Question: Please have a look at the following code
'''
void InformationWriter::writeContacts(System::String ^phone, System::String ^email)
{
try
{
//Write the file
StreamWriter ^originalTextWriter = gcnew StreamWriter("contacts.dat",false);
originalTextWriter->WriteLine(phone);
originalTextWriter->WriteLine(email);
originalTextWriter->Close();
//Encrypt the file
FileStream ^fileWriter = gcnew FileStream("contacts.dat",FileMode::OpenOrCreate,FileAccess::Write);
DESCryptoServiceProvider ^crypto = gcnew DESCryptoServiceProvider();
crypto->Key = ASCIIEncoding::ASCII->GetBytes("Intru235");
crypto->IV = ASCIIEncoding::ASCII->GetBytes("Intru235");
CryptoStream ^cStream = gcnew CryptoStream(fileWriter,crypto->CreateEncryptor(),CryptoStreamMode::Write);
//array<System::Byte>^ phoneBytes = ASCIIEncoding::ASCII->GetBytes(phone);
FileStream ^input = gcnew FileStream("contacts.dat",FileMode::Open); //Open the file to be encrypted
int data = 0;
while((data=input->ReadByte()!=-1))
{
cStream->WriteByte((System::Byte)data);
}
input->Close();
cStream->Close();
fileWriter->Close();
System::Windows::Forms::MessageBox::Show("Data Saved");
}
catch (IOException ^e)
{
System::Windows::Forms::MessageBox::Show(e->Message);
}
}
'''
When the following part get executed, I get an error
'''
FileStream ^input = gcnew FileStream("contacts.dat",FileMode::Open); //Open the file to be encrypted
'''
Below is the error I get

This is the first time I am using 'CryptoStream' and I new to C++/CLI as well.
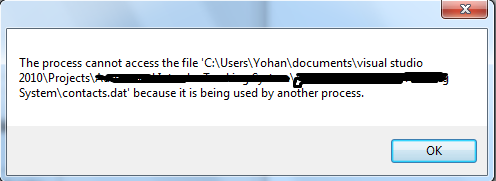
Answer: '''
FileStream ^fileWriter = gcnew FileStream("contacts.dat",FileMode::OpenOrCreate,FileAccess::Write);
// snip
FileStream ^input = gcnew FileStream("contacts.dat",FileMode::Open); //Open the file to be encrypted
'''
You're opening the file twice, once for input and once for output. You've got a few choices here:
1. Open the file with sharing enabled, allowing you to open it twice.
2. Open the file, read the entire file into memory, close the file, then open the file for output and do the encryption.
3. Open a temporary file for output, write all the data there, and then rename the temp file over top of the original file.